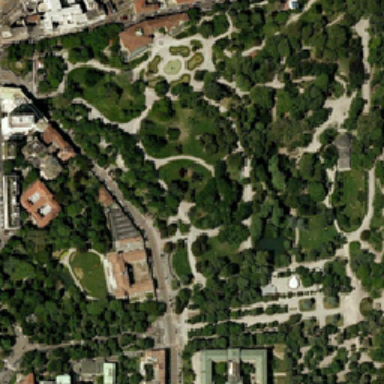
Blocks are integrated with scattered trees .